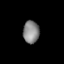
Tissue: lung
Cell type: Endothelial cells
Senescence score: 0.6206
Nuclear area (px): 358
Mean DAPI intensity: 133.673